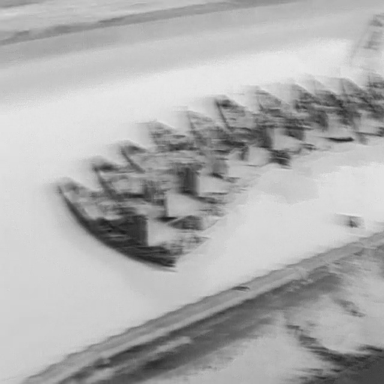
There are 11 bulk_carriers in the infrared image.